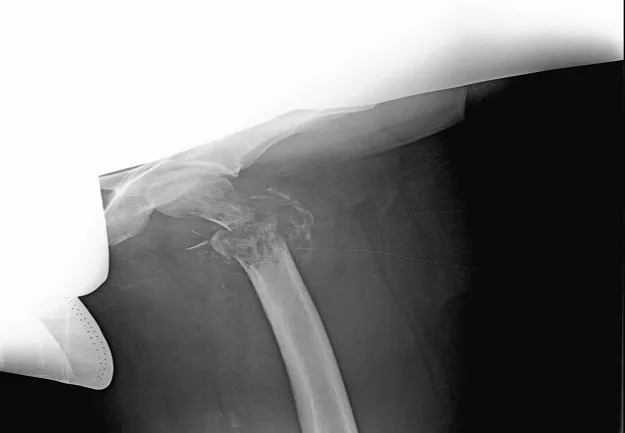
Standard Radiography of the left thigh from the front indicates an osteolytic image at the level of the metaphyseal region of the femur complicated by a displaced pathological pertrochanteric fracture.
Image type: radiology (x_ray)